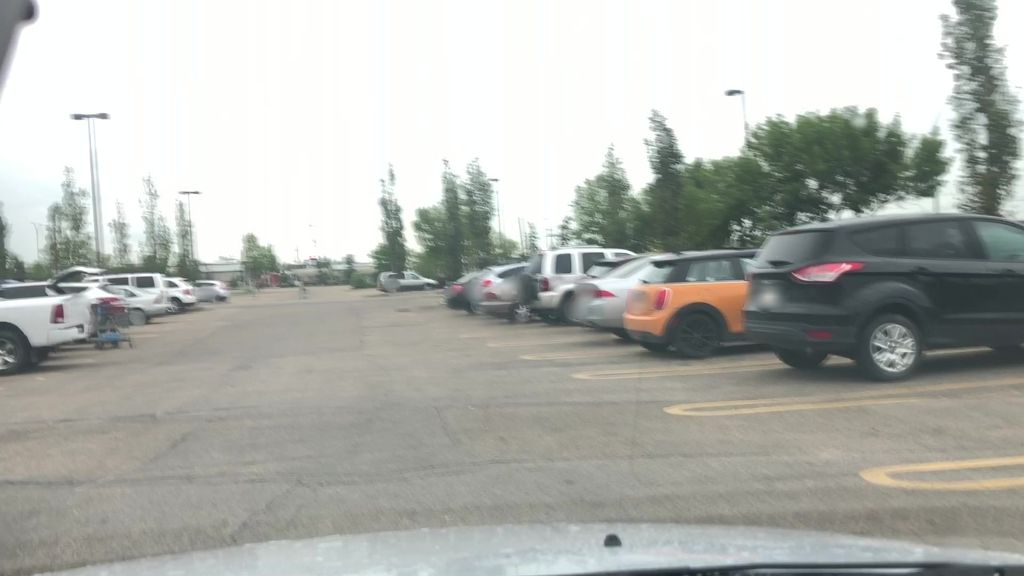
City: edmonton